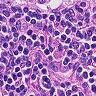
Metastatic tissue present: no